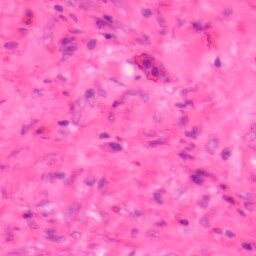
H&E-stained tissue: Colon